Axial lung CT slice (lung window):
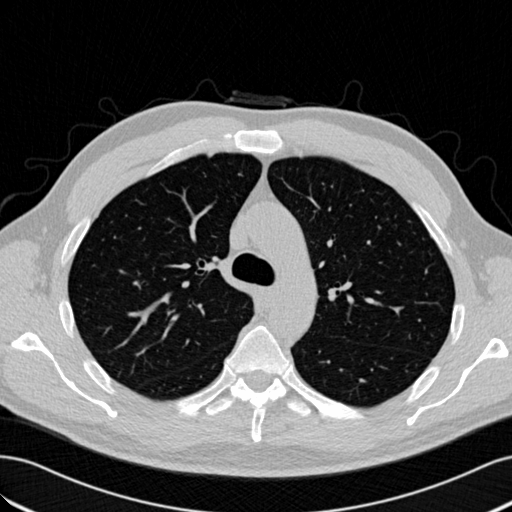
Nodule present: no